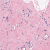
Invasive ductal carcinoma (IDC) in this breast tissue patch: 0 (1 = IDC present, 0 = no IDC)